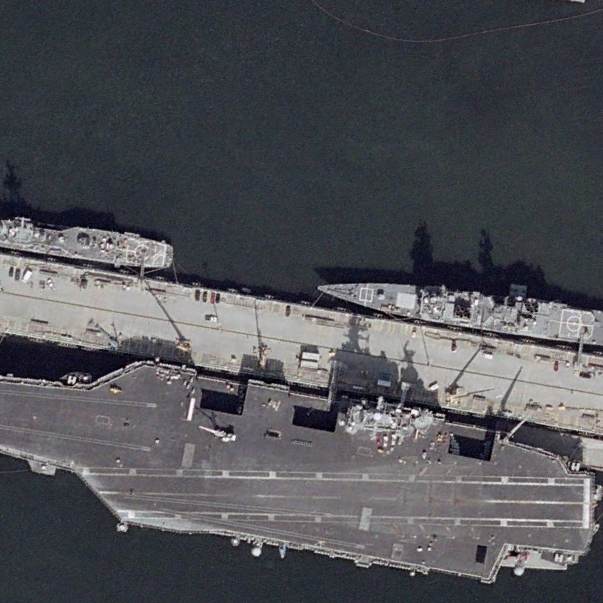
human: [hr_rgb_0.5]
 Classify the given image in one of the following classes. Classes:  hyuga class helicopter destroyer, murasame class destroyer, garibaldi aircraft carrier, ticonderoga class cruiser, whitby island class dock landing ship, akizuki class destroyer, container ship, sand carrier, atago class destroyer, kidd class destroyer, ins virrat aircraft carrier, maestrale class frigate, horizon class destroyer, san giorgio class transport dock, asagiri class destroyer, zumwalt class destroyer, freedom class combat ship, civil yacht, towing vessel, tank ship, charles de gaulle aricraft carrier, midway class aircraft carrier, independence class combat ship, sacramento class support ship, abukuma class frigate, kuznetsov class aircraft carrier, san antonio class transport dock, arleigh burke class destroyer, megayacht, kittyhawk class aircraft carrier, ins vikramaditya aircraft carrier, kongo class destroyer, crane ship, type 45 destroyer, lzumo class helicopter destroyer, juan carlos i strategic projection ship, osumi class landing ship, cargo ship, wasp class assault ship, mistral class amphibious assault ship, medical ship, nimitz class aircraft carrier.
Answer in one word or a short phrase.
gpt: Nimitz class aircraft carrier